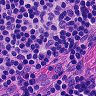
Metastatic tissue present: no